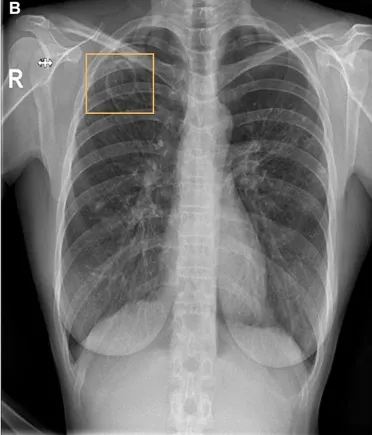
Over time, the cavity reduced in size to 3.5 cm then to 3.2 cm with regression of the infiltrates in the left upper lobe in December 2022 (B).
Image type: radiology (x_ray)